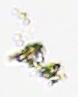
Label: Detritus